Brain MRI, modality: hrT2
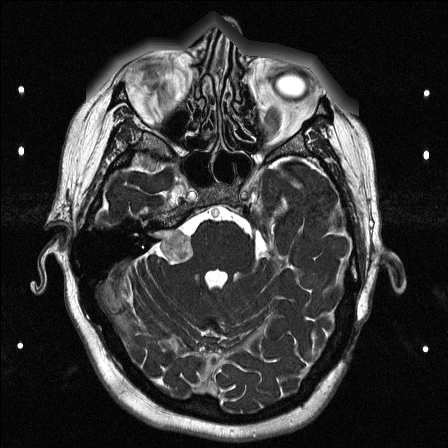